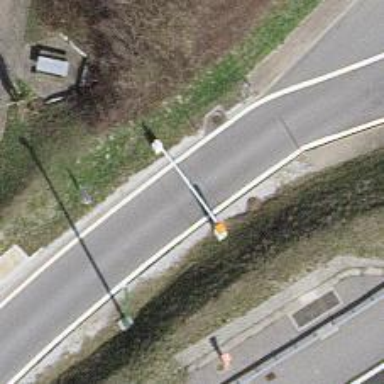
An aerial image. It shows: Lift gate barrier.